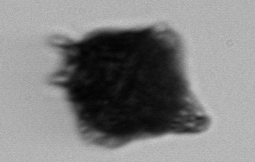
Label: Gonyaulax